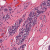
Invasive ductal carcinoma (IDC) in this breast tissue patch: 0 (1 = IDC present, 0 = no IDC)